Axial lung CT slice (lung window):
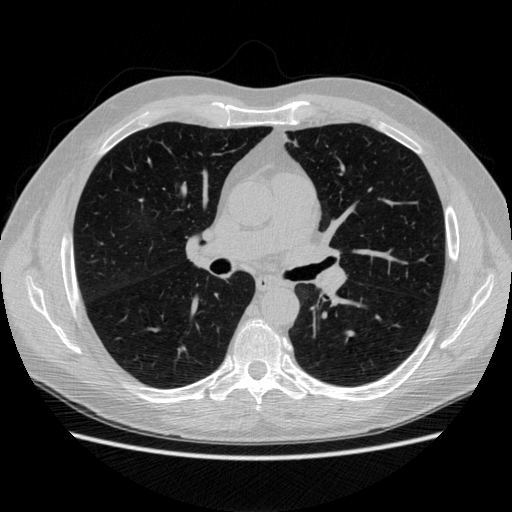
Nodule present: no